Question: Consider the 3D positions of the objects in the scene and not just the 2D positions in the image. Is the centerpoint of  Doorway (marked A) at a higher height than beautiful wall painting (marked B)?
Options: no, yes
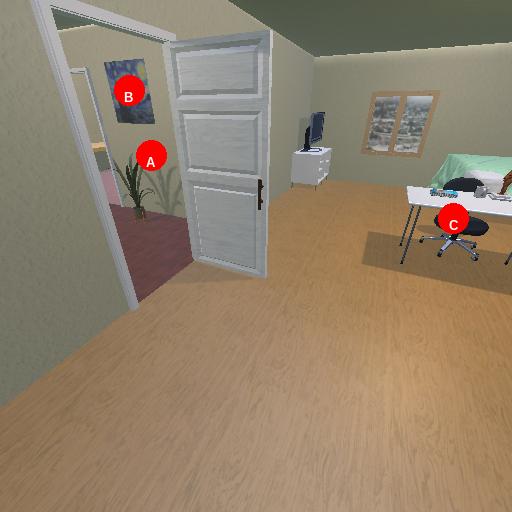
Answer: no